Interaction volume radius: 5 \u00c5
Interaction volume height: 10 \u00c5
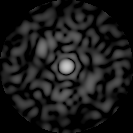
Disorder parameter: 0.8274